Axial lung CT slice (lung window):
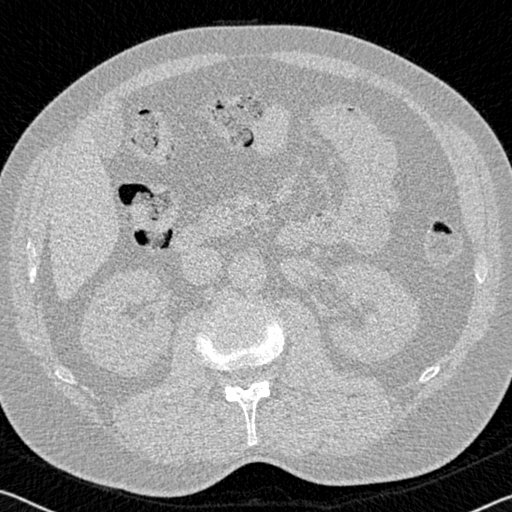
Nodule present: no